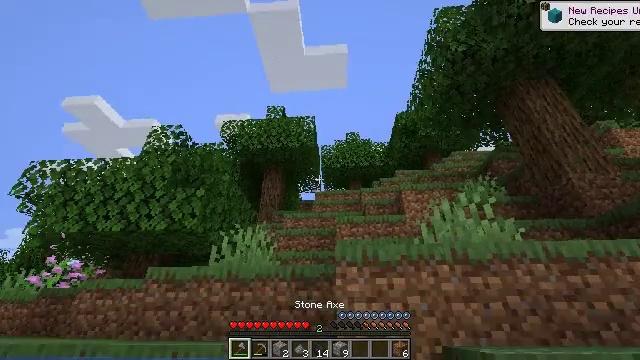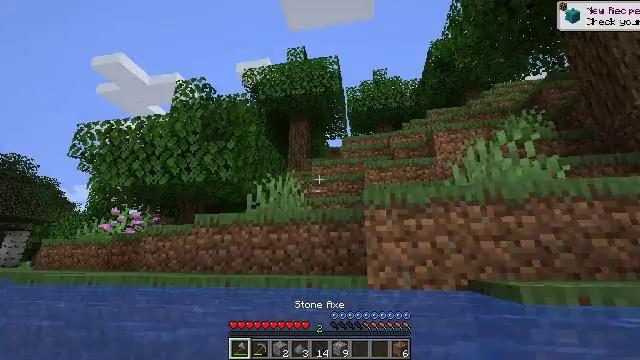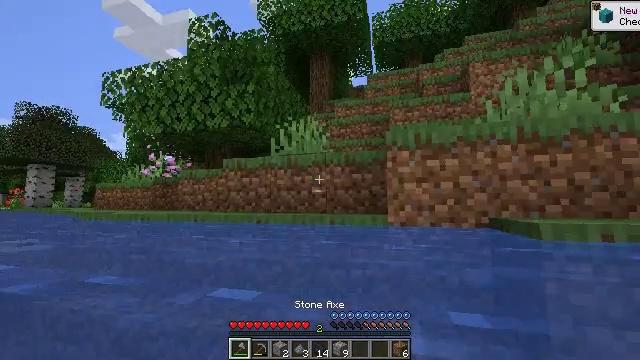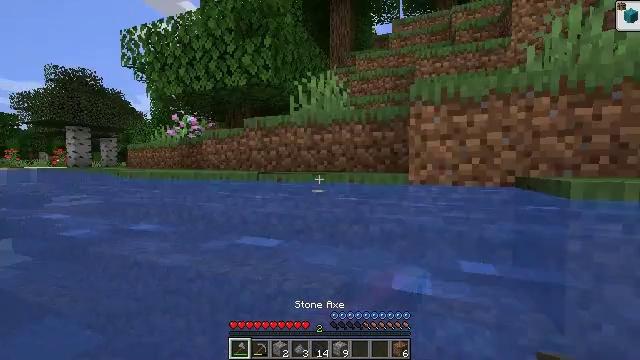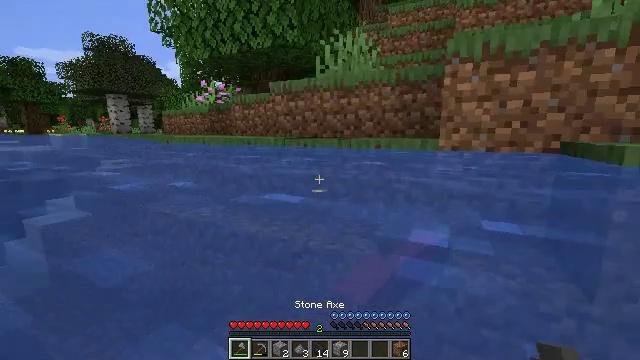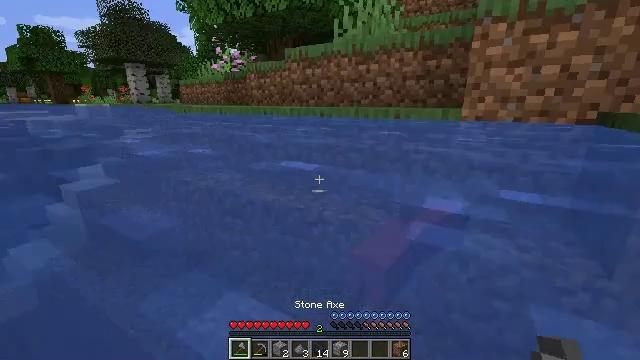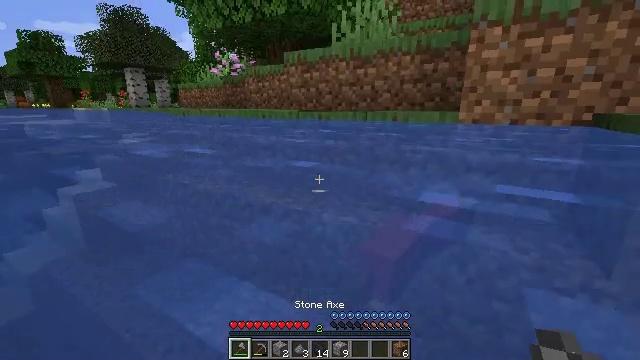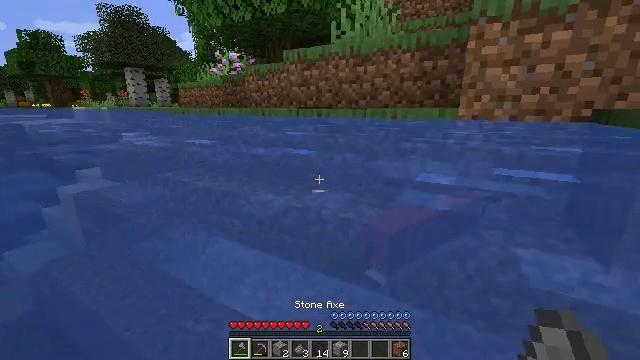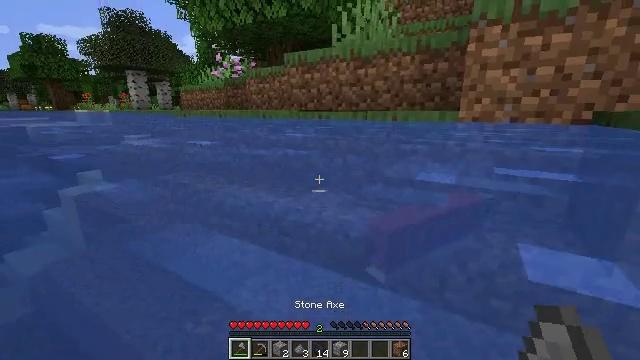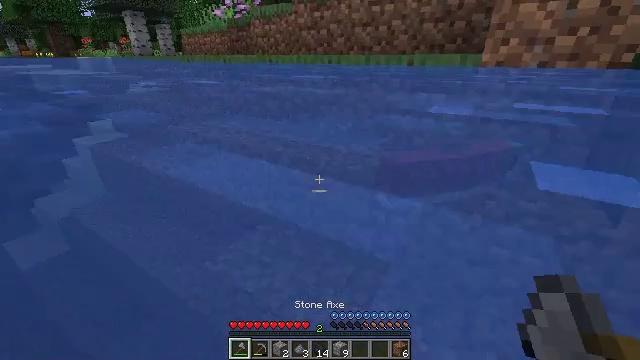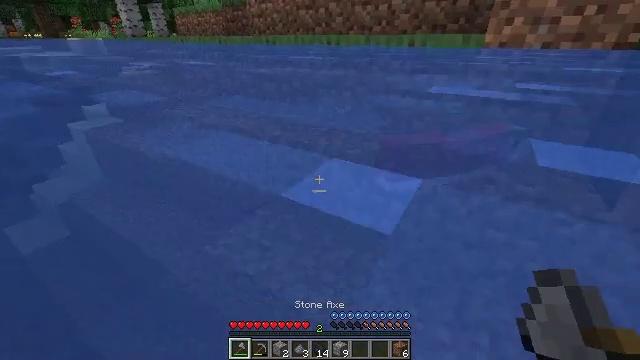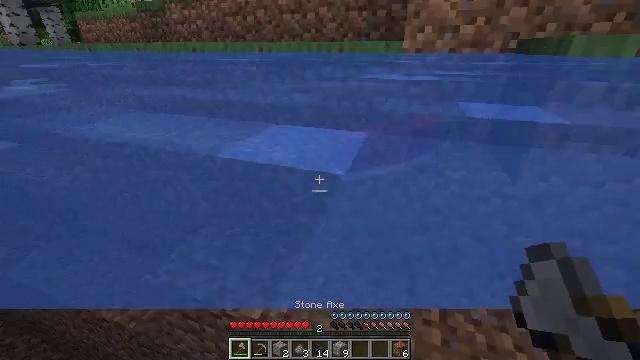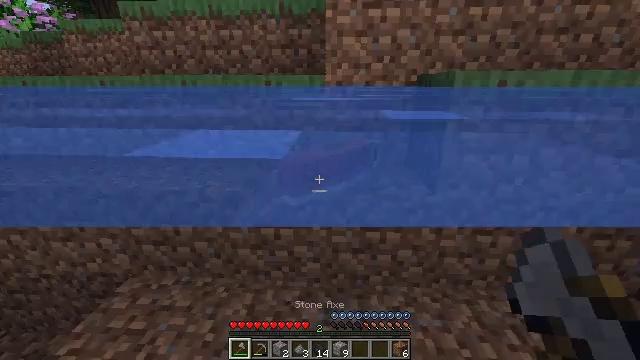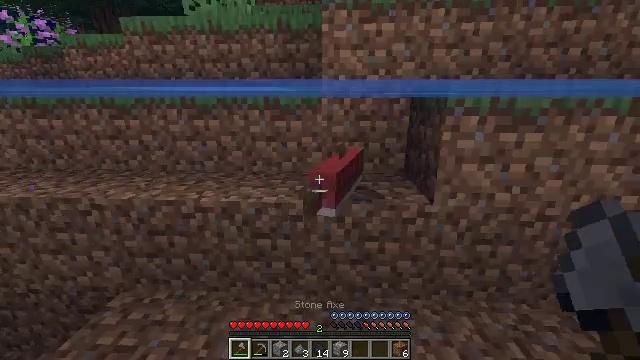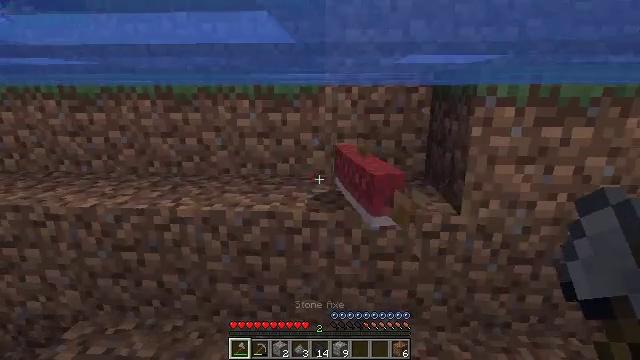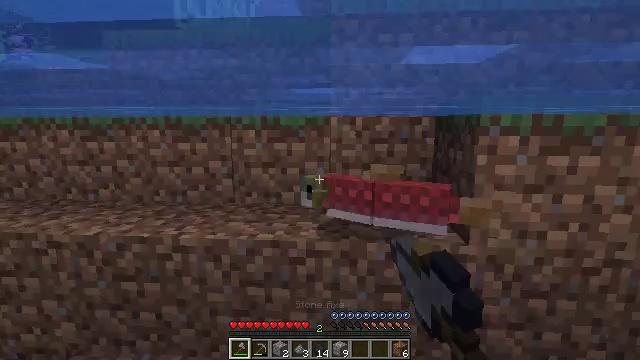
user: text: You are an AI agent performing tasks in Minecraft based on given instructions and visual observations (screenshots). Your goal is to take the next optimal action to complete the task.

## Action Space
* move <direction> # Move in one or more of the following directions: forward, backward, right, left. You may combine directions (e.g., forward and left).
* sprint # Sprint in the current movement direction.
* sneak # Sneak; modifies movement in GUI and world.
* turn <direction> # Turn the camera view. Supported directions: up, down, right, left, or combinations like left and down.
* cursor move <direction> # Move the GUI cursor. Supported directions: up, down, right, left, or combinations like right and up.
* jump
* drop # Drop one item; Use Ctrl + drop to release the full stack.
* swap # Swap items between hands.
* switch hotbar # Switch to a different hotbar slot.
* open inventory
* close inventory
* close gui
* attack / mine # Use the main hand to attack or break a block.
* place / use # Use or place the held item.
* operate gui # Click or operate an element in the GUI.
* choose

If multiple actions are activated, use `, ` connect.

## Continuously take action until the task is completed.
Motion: motion action
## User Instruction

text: Fish and kill the salmon.
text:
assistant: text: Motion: turn left and down
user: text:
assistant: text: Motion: turn left and down
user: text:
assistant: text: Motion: turn left and down
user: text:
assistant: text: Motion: turn left and down
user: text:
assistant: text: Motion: turn left and down
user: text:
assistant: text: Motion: no_op
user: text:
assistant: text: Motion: no_op
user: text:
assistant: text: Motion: no_op
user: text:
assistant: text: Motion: turn left and down
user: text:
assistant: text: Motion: turn down
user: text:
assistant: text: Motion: turn right and up
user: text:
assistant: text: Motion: turn right and up
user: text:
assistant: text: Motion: turn up
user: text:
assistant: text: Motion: turn up, attack / mine
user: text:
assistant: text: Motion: move forward, turn up, attack / mine
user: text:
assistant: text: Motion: move forward, turn up, attack / mine
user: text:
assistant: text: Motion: move forward, turn up
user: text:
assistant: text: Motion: move forward
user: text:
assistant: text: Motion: move forward, turn down
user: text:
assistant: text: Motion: no_op